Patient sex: F
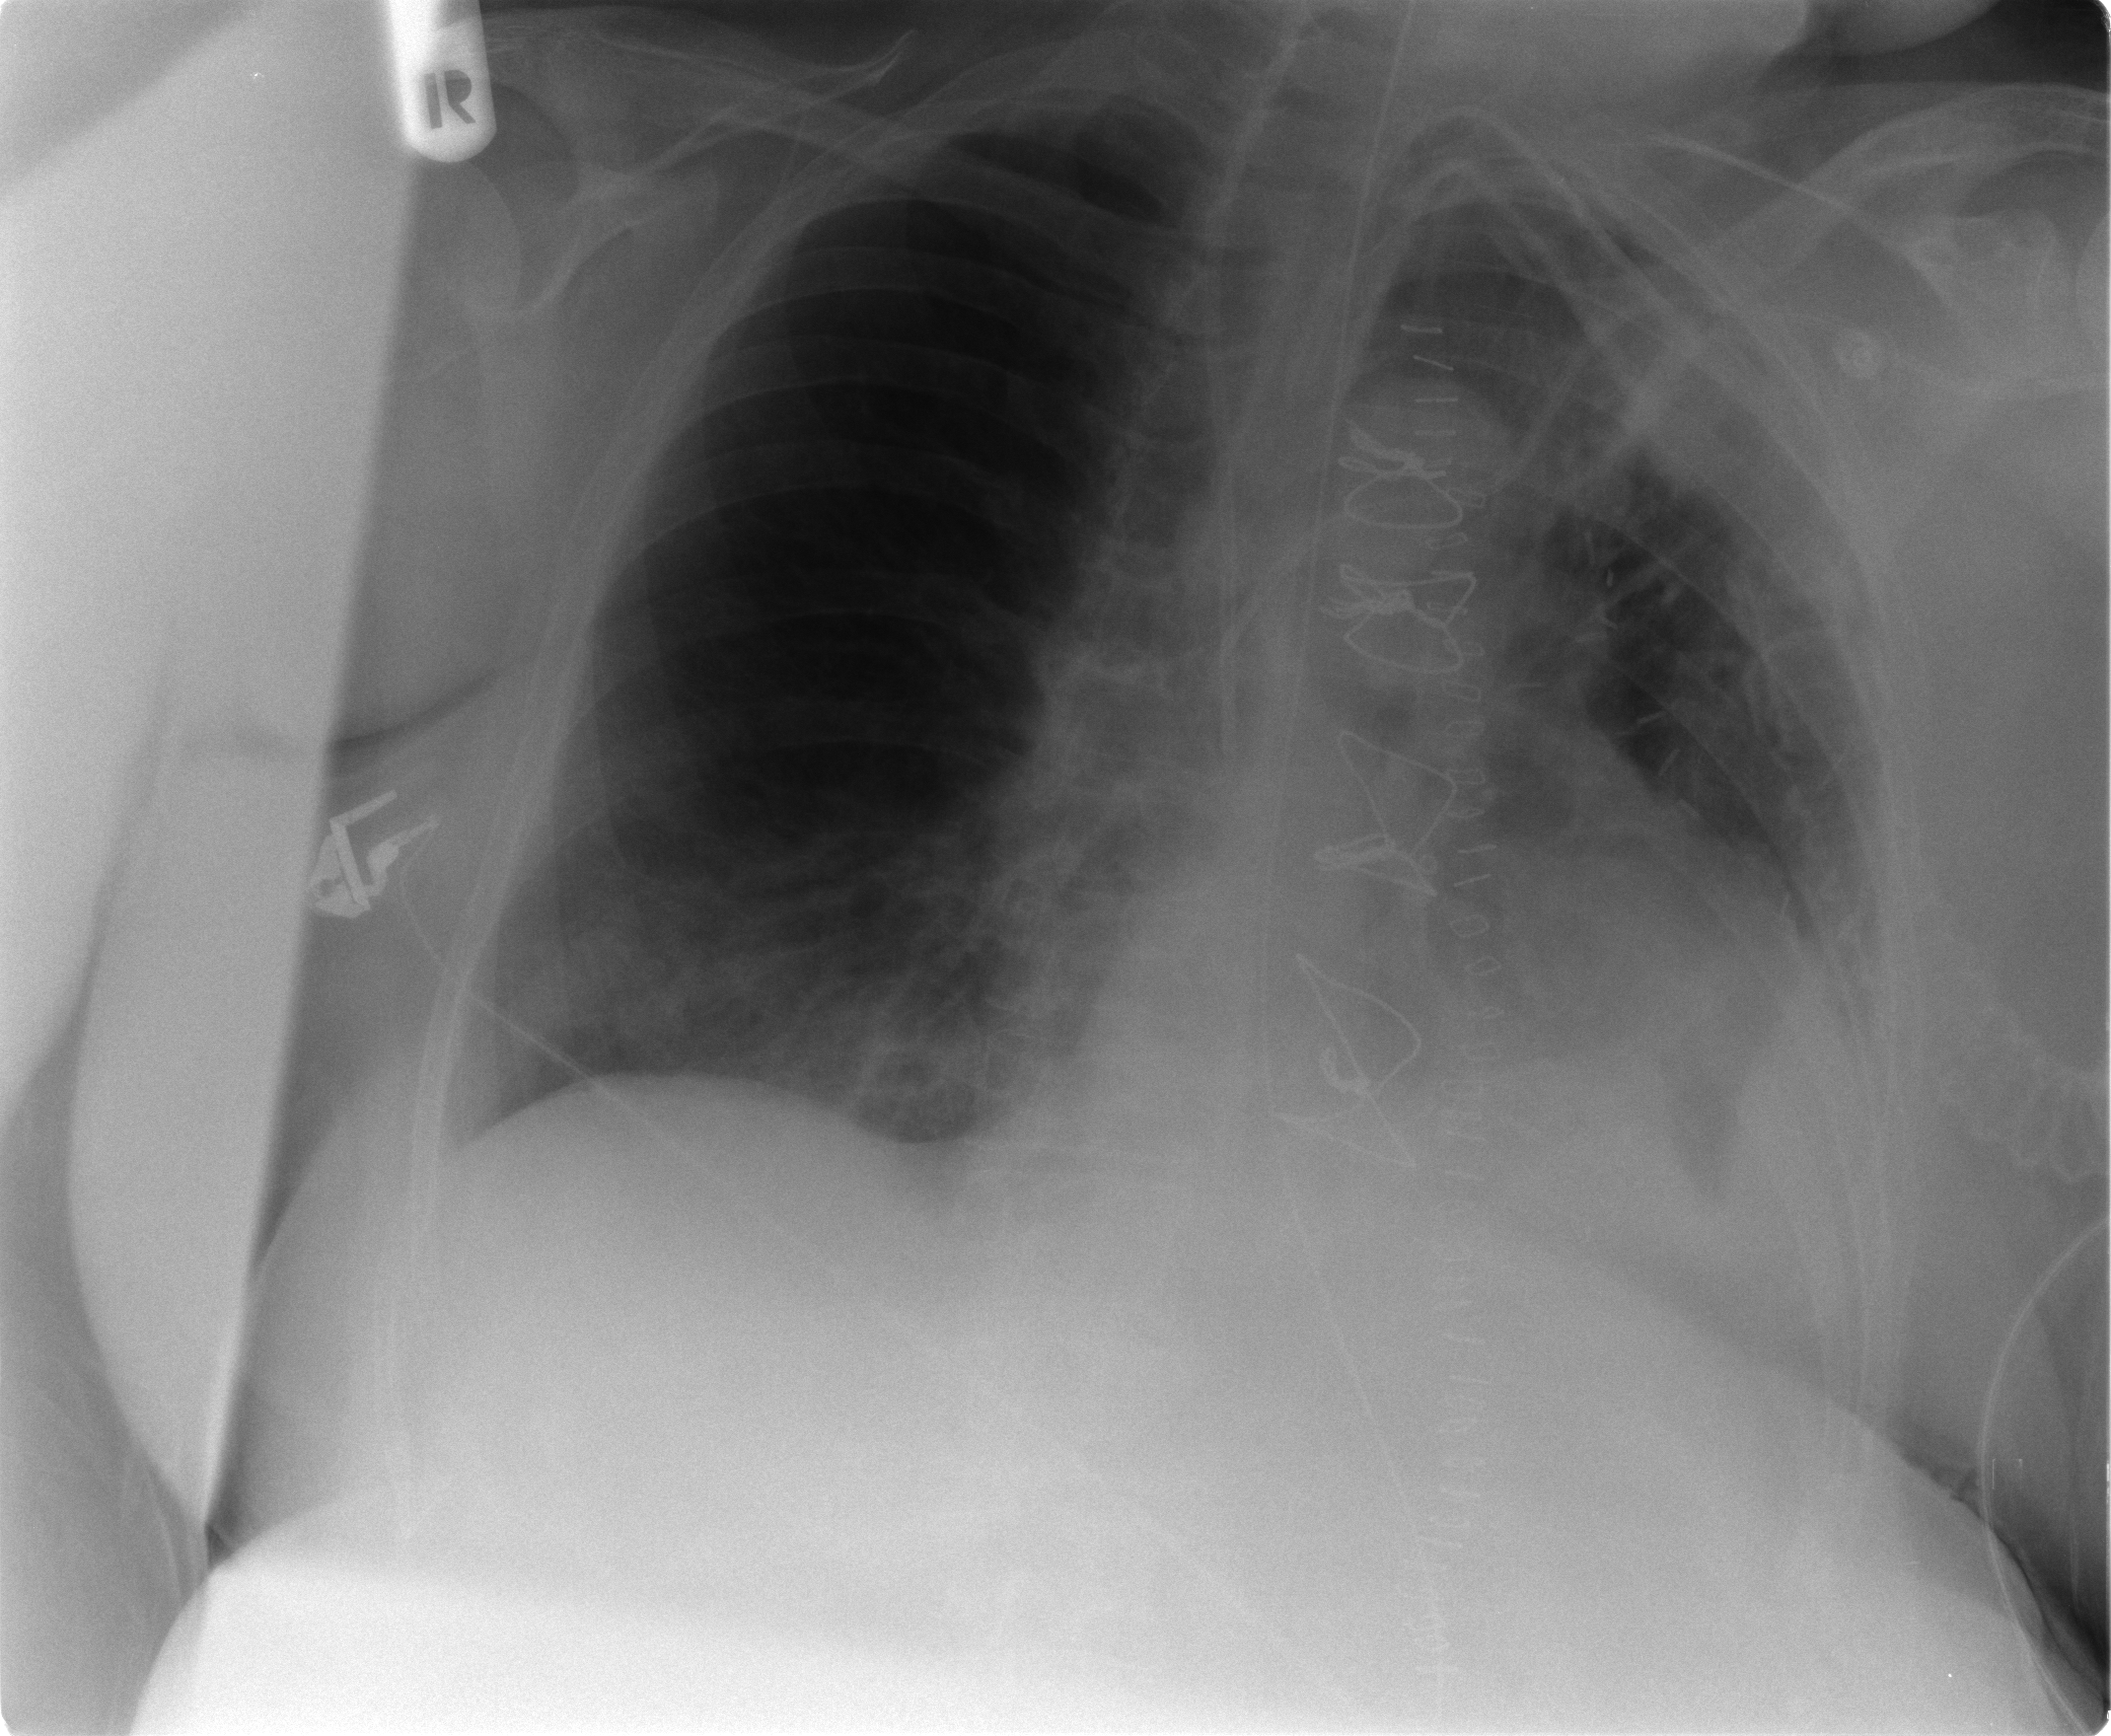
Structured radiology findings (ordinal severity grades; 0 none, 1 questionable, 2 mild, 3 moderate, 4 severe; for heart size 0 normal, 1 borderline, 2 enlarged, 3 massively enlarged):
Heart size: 2
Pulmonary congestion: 1
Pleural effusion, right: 2
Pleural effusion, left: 2
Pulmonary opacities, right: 2
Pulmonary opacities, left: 2
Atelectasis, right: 2
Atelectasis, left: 2